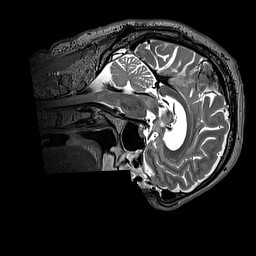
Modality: T2w
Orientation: sagittal
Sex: male
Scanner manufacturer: siemens
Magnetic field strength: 3 T
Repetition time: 3.2 s
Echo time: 0.409 s